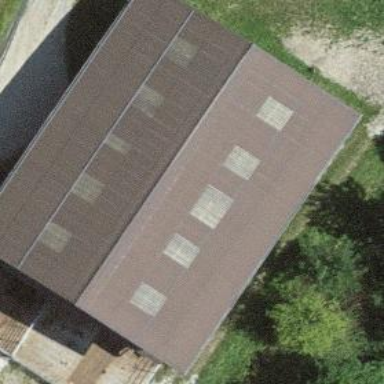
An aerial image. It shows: Farm auxiliary building.